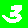
Digit: 3